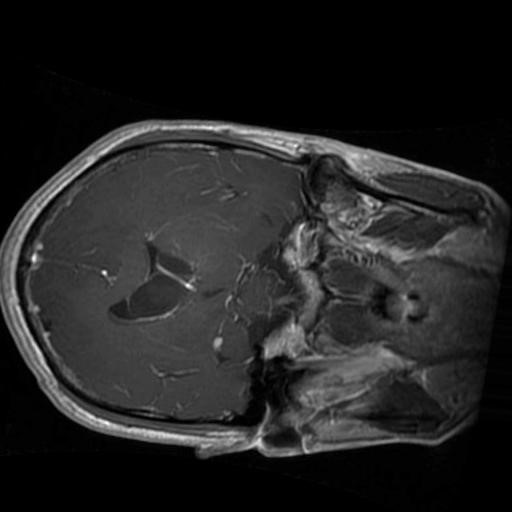
Label: brain_glioma